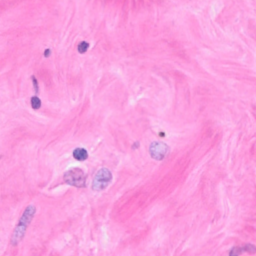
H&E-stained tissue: Breast